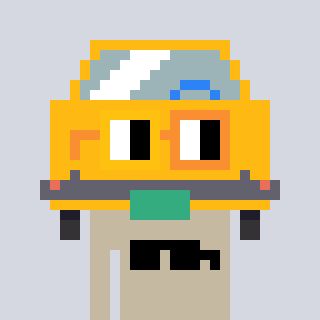
a pixel art character with square yellow and orange glasses, a taxi-shaped head and a bege-colored body on a cool background